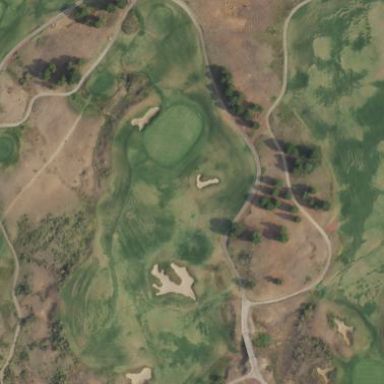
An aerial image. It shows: Rough grassy area used for golf.